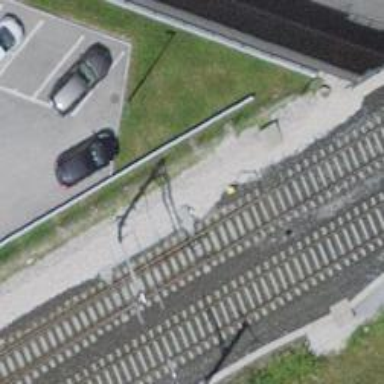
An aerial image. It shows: Railway switch.